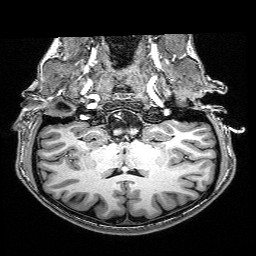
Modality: T1w
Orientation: sagittal